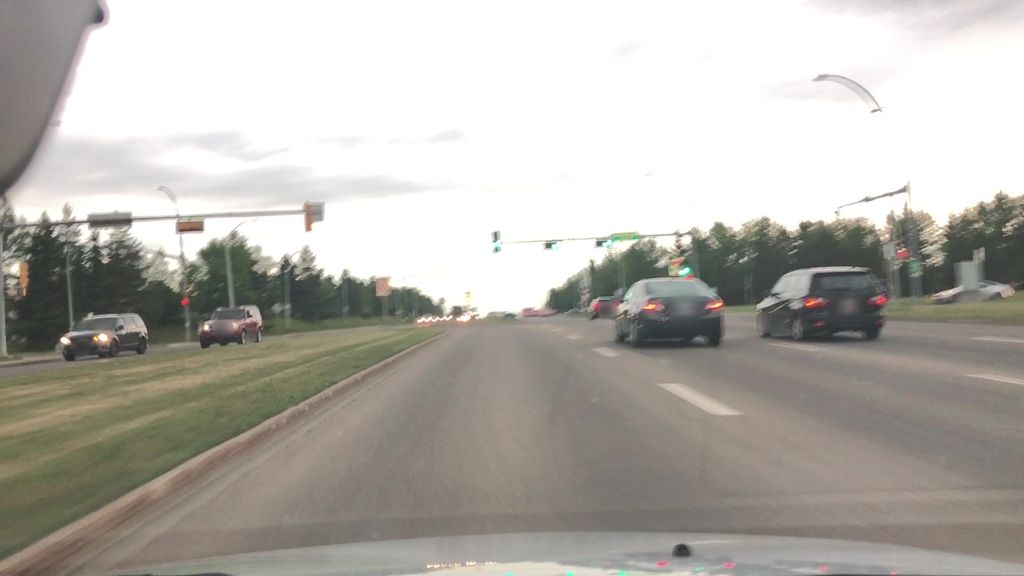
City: edmonton